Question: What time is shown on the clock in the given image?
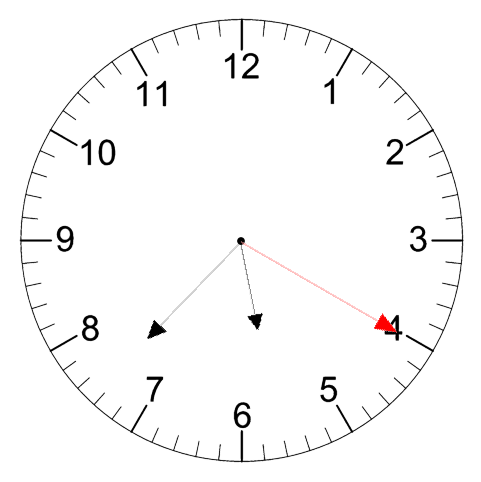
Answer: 05:37:20